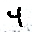
Label: 4